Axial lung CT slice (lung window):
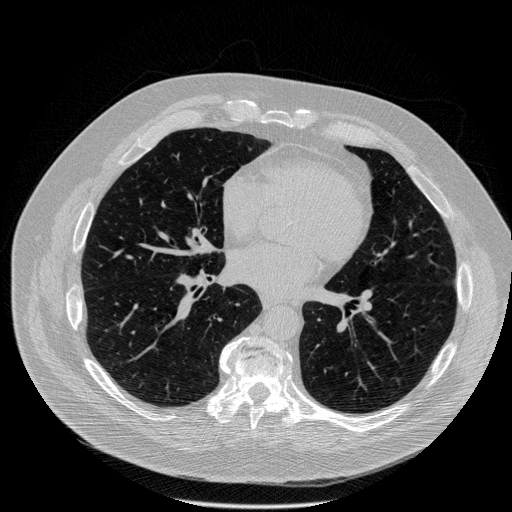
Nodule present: no